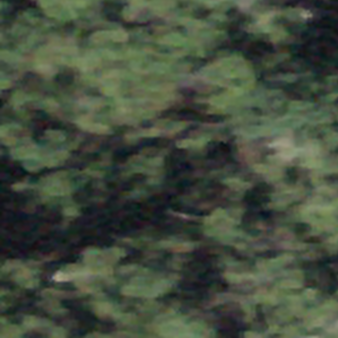
Label: other